Question: I have following problem:
Some links that show up in the Menu (the children of "Portfolio") are links to custom controllers. Of course now the LinkingMode is not available for that Links. Thats a image of the Menu:

So the children of Portfolio (Website, Application, etc.) are actually Category-DataObjects, which do not have a SiteTree Representation. The Submenu of Portfolio is created via checking and looping for all found categories in the Database.
The menu creation looks like that:
'''
<ul>
<% loop Menu(1) %>
<li class="$LinkingMode">
<a href="$Link">[$LinkingMode] $MenuTitle.XML</a>
<% if Children %>
<ul class="secondary">
<% if ClassName == 'ProjectsPage' %>
<% loop $Top.Categories %> <!-- loop all found categories, every found item links to the custom category controller -->
<li class="$LinkingMode"><a href="category/show/$Slug">$Name</a></li>
<% end_loop %>
<% else %>
<% loop Children %>
<li class="$LinkingMode"><a href="$Link"><span class="text">$MenuTitle.XML</span></a></li>
<% end_loop %>
<% end_if %>
</ul>
<% end_if %>
</li>
<% end_loop %>
</ul>
'''
Every Category (Website, Mobile) in the Menu links to a custom controller, which looks basically like that:
'''
class Category_Controller extends Page_Controller {
public function show($arguments) {
return $this; //there will be more code to display all projects of a category
}
}
'''
I expect that I have to add some custom code for the Category_Controller which tells the Portfolio Page which linkingmode it has...
Many thx,
Florian
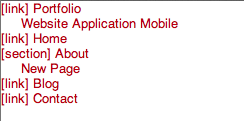
Answer: I've found good tips here:
<URL>
<URL>
Thats the Category_Controller.php (a public var CategoryID is set there):
'''
class Category_Controller extends Page_Controller {
public $CategoryID;
public function index($arguments) {
$slug = $arguments->param("Slug");
$category = Category::get()->filter(array('Slug' => $slug))->First();
$this->CategoryID = $category->ID;
}
}
'''
DataObject Category (LinkingMode function checks if the current CategoryID set in the Controller equals the ID of the Category DateObject):
'''
class Category extends DataObject {
public function LinkingMode(){
$categoryID = Controller::curr()->CategoryID;
return ($categoryID == $this->ID) ? 'current' : 'link';
}
}
'''
In the template you can check then the linking mode as usual:
'''
<% loop $Categories %>
<li class="$LinkingMode">$Name</li>
<% end_loop %>
'''
Cheers,
Florian